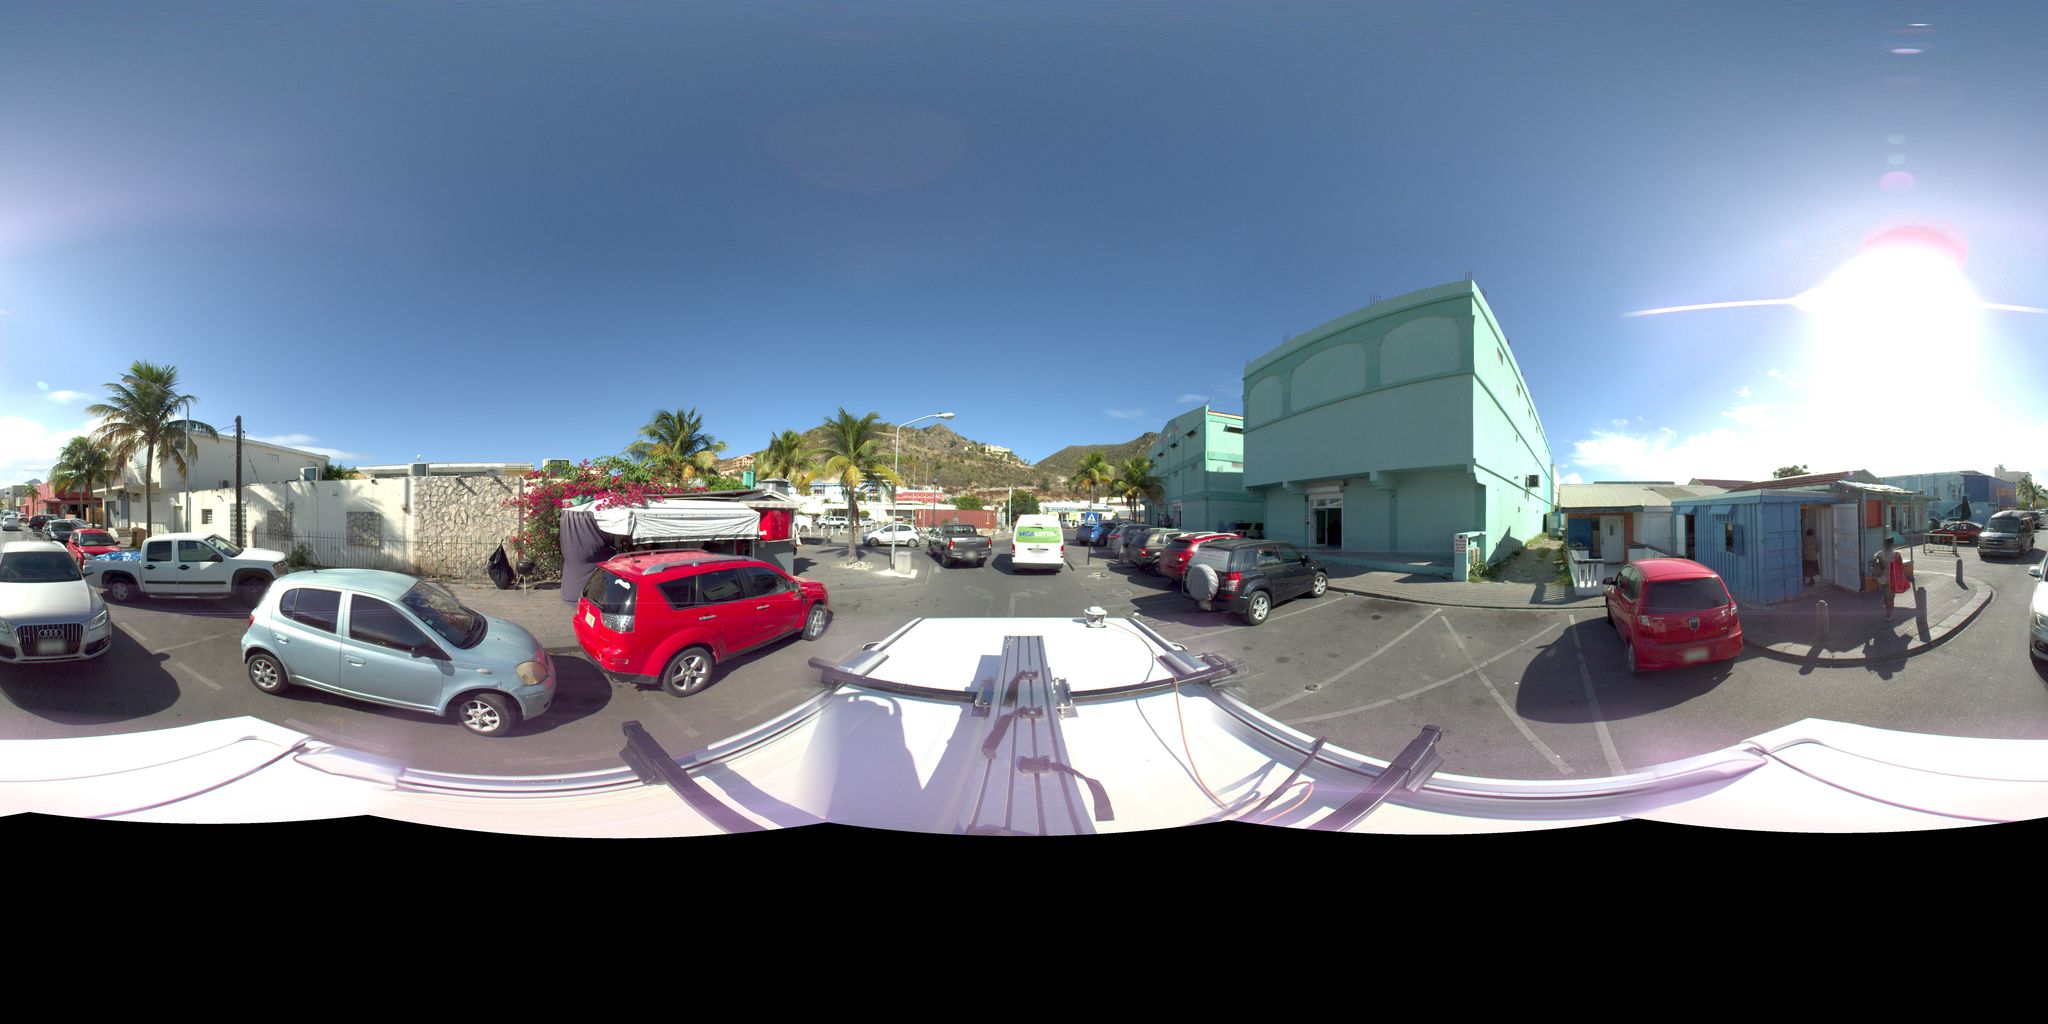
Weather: clear
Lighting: day
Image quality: good
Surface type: driving surface
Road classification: tertiary
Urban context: suburban or peri-urban
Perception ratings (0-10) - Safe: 1.68, Lively: 7.72, Beautiful: 5.06, Boring: 1.36, Depressing: 5.82, Wealthy: 3.46